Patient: sex M, age 52
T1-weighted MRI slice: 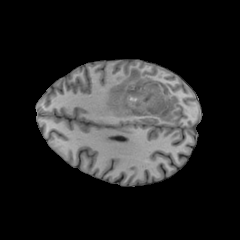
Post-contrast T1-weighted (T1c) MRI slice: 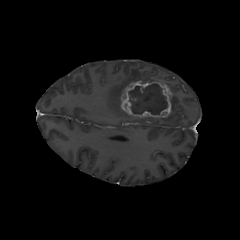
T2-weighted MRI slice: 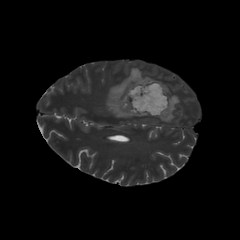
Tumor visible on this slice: yes
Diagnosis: Glioblastoma, IDH-wildtype
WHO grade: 4